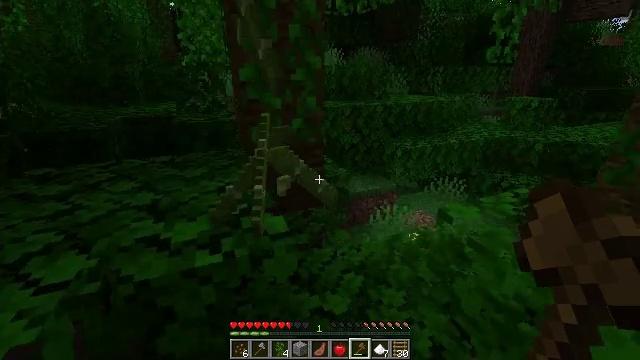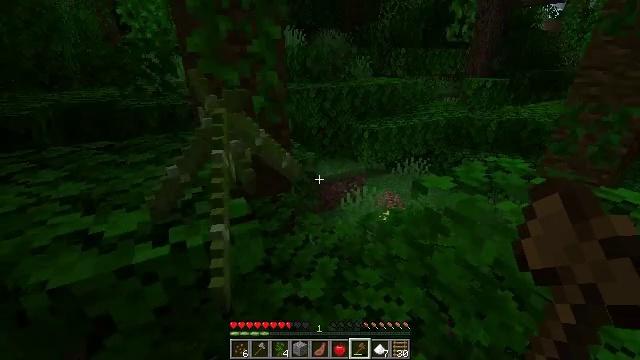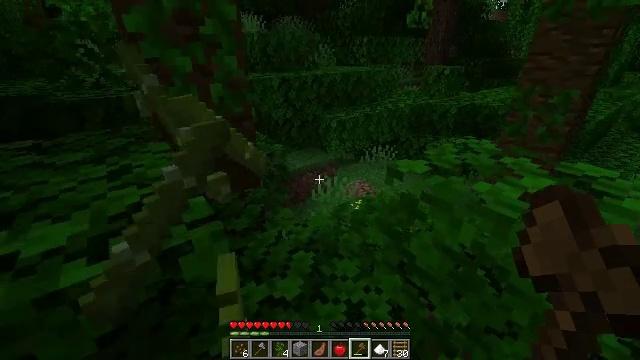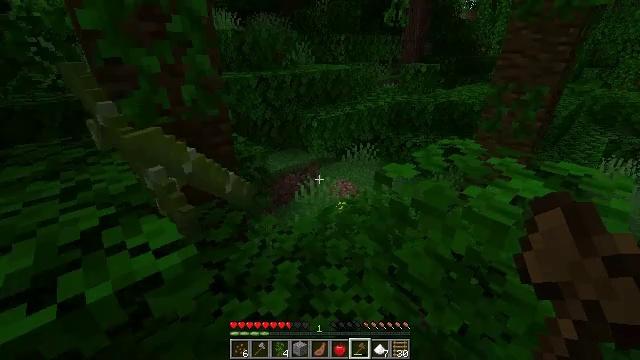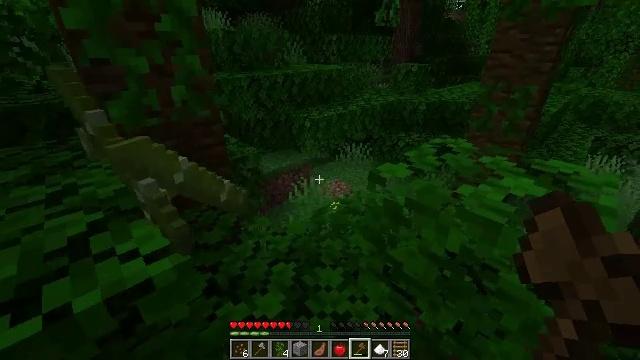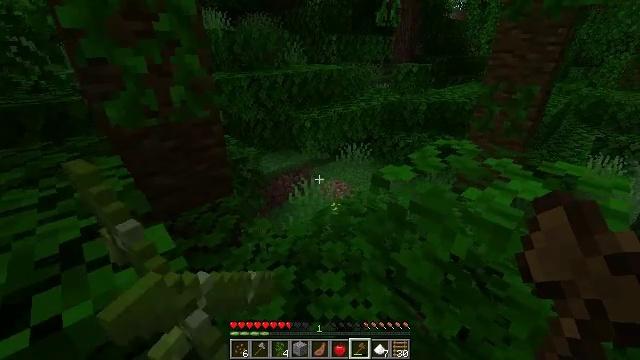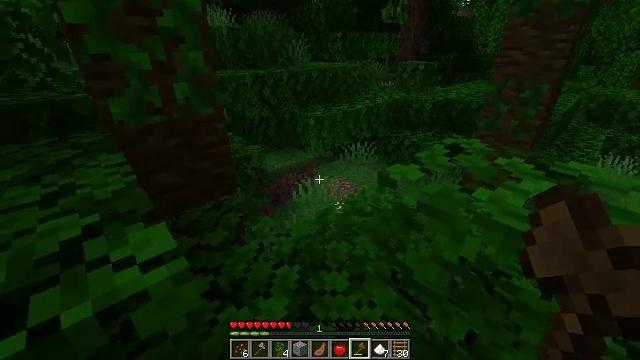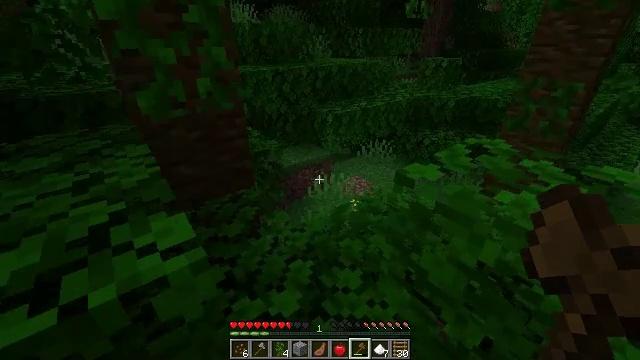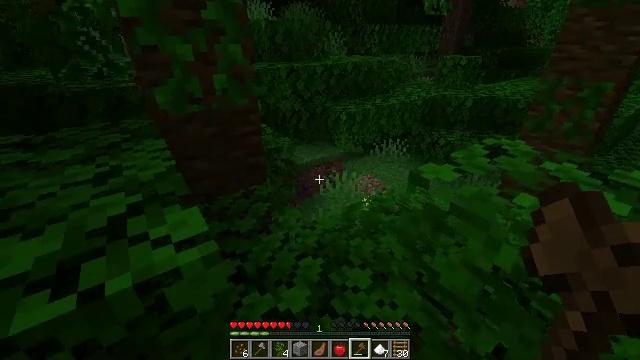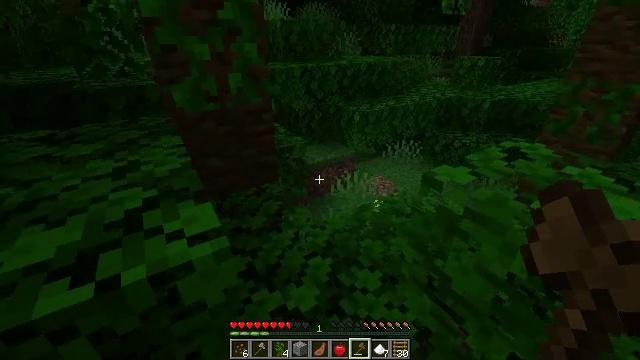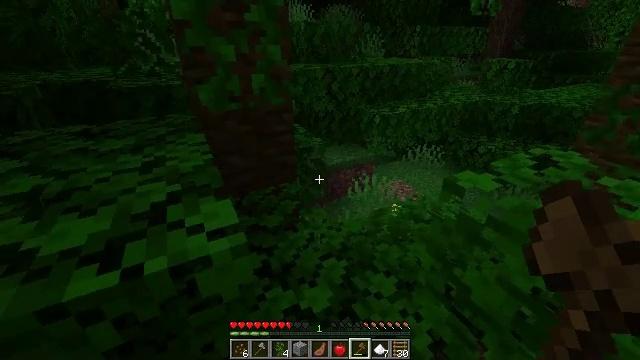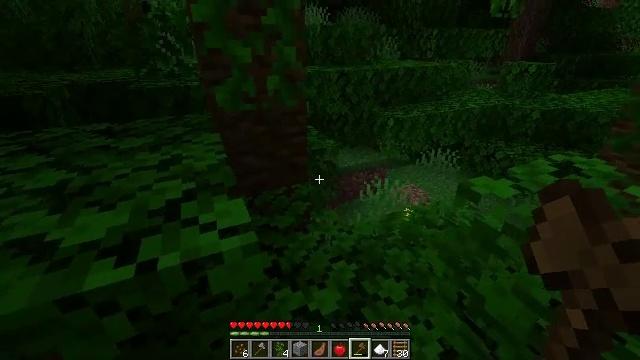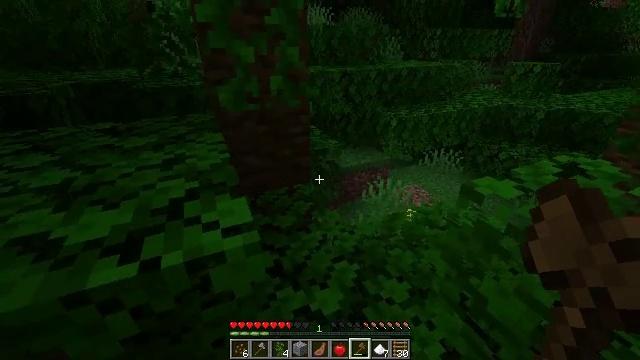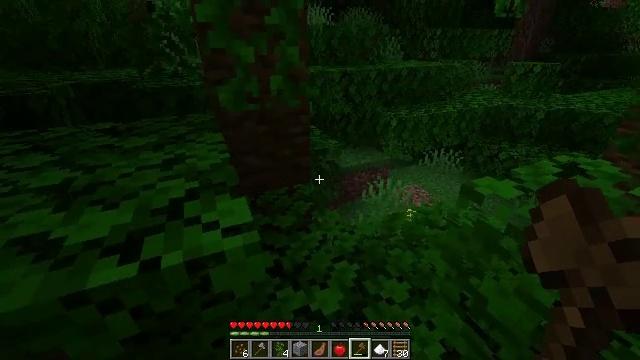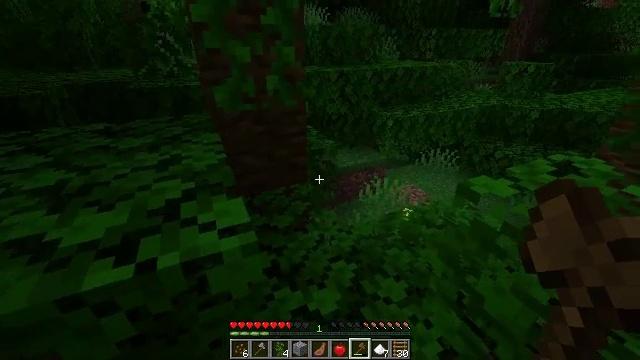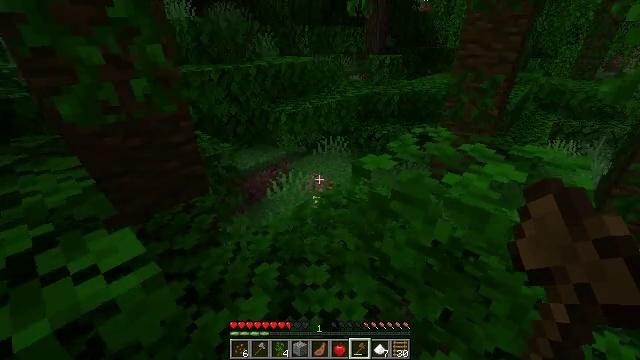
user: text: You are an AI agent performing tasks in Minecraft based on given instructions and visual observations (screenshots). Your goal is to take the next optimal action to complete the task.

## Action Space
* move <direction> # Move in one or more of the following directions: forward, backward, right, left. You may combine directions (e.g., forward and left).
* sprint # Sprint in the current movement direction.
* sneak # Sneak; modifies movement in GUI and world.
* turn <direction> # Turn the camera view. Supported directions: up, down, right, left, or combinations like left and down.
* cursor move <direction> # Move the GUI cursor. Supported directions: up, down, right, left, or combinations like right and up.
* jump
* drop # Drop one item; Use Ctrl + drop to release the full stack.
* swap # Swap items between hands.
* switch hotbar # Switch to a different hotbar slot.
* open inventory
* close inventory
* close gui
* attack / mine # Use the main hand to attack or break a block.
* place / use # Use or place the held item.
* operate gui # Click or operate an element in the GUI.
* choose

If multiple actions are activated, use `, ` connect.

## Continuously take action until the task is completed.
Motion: motion action
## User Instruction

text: Collect some bamboo.
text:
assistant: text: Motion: move forward, turn right and down
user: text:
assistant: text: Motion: turn right and down
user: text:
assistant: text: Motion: turn right
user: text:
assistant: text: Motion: turn right
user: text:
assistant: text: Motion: no_op
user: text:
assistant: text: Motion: no_op
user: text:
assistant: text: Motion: turn left
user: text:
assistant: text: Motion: turn left
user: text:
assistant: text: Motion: turn left
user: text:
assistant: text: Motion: turn left
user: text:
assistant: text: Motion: turn left
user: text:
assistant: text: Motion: no_op
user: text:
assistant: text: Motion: no_op
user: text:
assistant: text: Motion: no_op
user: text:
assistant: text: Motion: turn right
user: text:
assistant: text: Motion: turn right
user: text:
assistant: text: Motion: turn right
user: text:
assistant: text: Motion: turn right
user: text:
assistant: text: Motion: turn right
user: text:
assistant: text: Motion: no_op
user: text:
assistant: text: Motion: no_op
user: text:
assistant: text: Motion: move forward
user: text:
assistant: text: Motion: move forward
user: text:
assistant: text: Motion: move forward
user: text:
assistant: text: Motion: move forward
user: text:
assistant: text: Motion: move forward
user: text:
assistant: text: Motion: move forward, turn right
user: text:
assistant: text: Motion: move forward, sprint, turn left and up
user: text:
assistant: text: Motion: move forward, sprint, turn left and up
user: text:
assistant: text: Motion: move forward, sprint, turn left and up